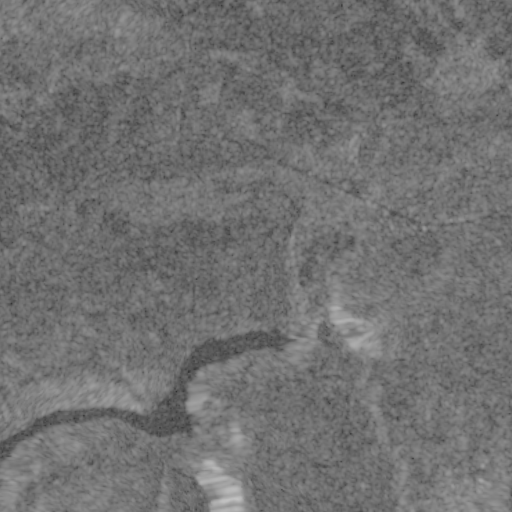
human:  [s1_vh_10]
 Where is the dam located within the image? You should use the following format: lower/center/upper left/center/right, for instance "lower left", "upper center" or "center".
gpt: The dam is located in the center of the image.
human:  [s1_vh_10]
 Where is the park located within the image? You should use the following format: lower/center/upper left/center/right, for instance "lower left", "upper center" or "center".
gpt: The park is located in the upper right of the image.
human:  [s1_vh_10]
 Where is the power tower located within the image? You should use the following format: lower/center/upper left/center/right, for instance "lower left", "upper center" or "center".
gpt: The power tower is located in the lower of the image.
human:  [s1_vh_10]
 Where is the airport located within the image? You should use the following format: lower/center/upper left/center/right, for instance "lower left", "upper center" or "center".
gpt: There is no airport in the image.

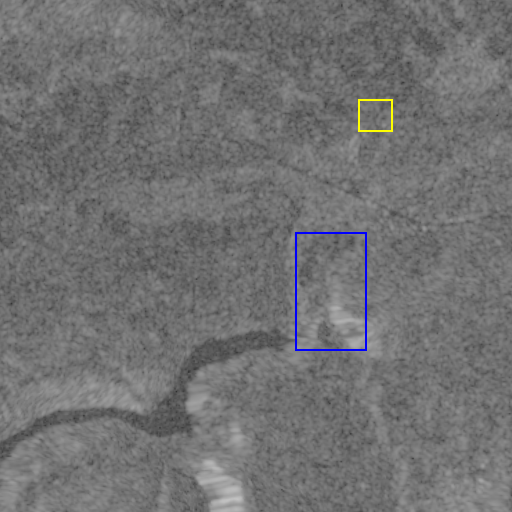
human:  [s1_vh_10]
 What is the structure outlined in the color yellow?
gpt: The structure outlined in yellow is a park.
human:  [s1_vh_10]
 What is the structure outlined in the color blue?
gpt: The structure outlined in blue is a quarry.
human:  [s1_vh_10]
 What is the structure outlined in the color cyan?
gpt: There is no cyan outline.